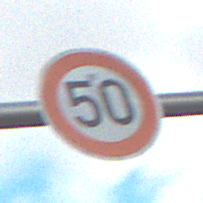
Verkehrszeichen: Geschwindigkeit50
Umgebung: Outdoor, RoadRail
Tageszeit: SunriseSunset
Wetter: PartlyCloudy
Licht: Natural
Jahreszeit: NotSpecified
Kontrast: LowContrast